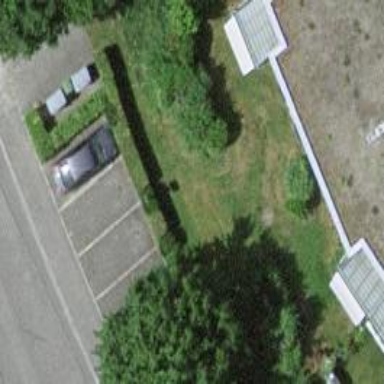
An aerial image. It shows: Street-side parking area.